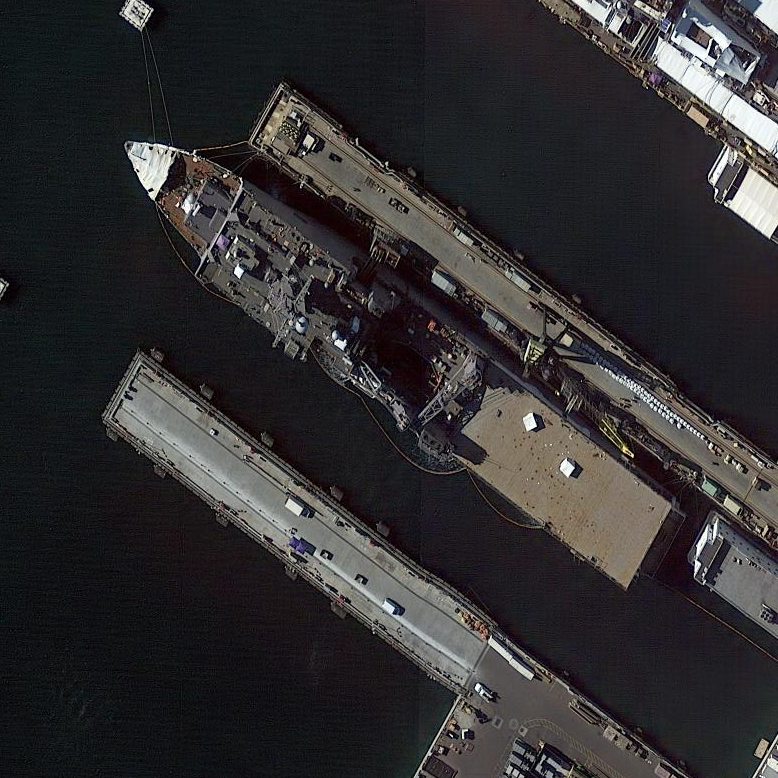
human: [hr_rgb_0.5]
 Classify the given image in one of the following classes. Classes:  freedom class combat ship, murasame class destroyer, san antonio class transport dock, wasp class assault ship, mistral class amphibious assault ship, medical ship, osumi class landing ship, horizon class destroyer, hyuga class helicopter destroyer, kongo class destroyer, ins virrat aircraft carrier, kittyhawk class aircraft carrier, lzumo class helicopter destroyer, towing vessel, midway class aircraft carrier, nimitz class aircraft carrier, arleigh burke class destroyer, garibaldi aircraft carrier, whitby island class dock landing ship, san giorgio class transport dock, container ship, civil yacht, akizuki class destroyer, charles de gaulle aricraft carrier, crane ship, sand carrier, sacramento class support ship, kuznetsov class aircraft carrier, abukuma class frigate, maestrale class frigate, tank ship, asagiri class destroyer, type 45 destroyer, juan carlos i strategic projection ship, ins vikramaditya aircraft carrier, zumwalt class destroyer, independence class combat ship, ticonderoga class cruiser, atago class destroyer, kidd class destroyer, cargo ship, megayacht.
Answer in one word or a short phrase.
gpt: Whitby Island class dock landing ship